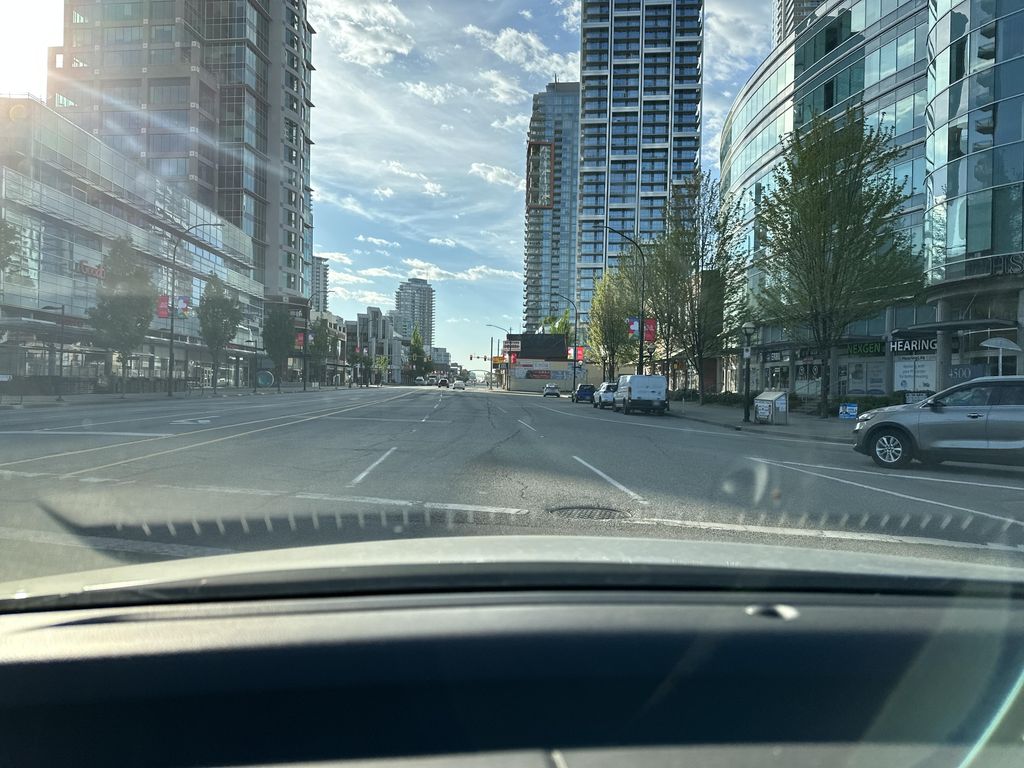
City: vancouver